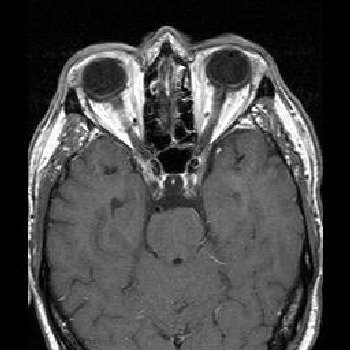
Label: notumor